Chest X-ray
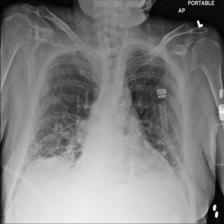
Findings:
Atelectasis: negative
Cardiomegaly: negative
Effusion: negative
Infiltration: negative
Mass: negative
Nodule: negative
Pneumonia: negative
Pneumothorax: negative
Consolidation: negative
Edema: negative
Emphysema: negative
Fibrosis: negative
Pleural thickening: negative
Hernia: negative